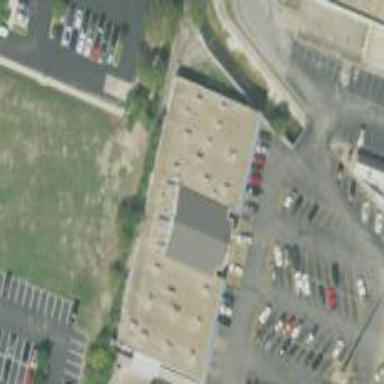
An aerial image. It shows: Retail building.